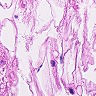
Metastatic tissue present: no